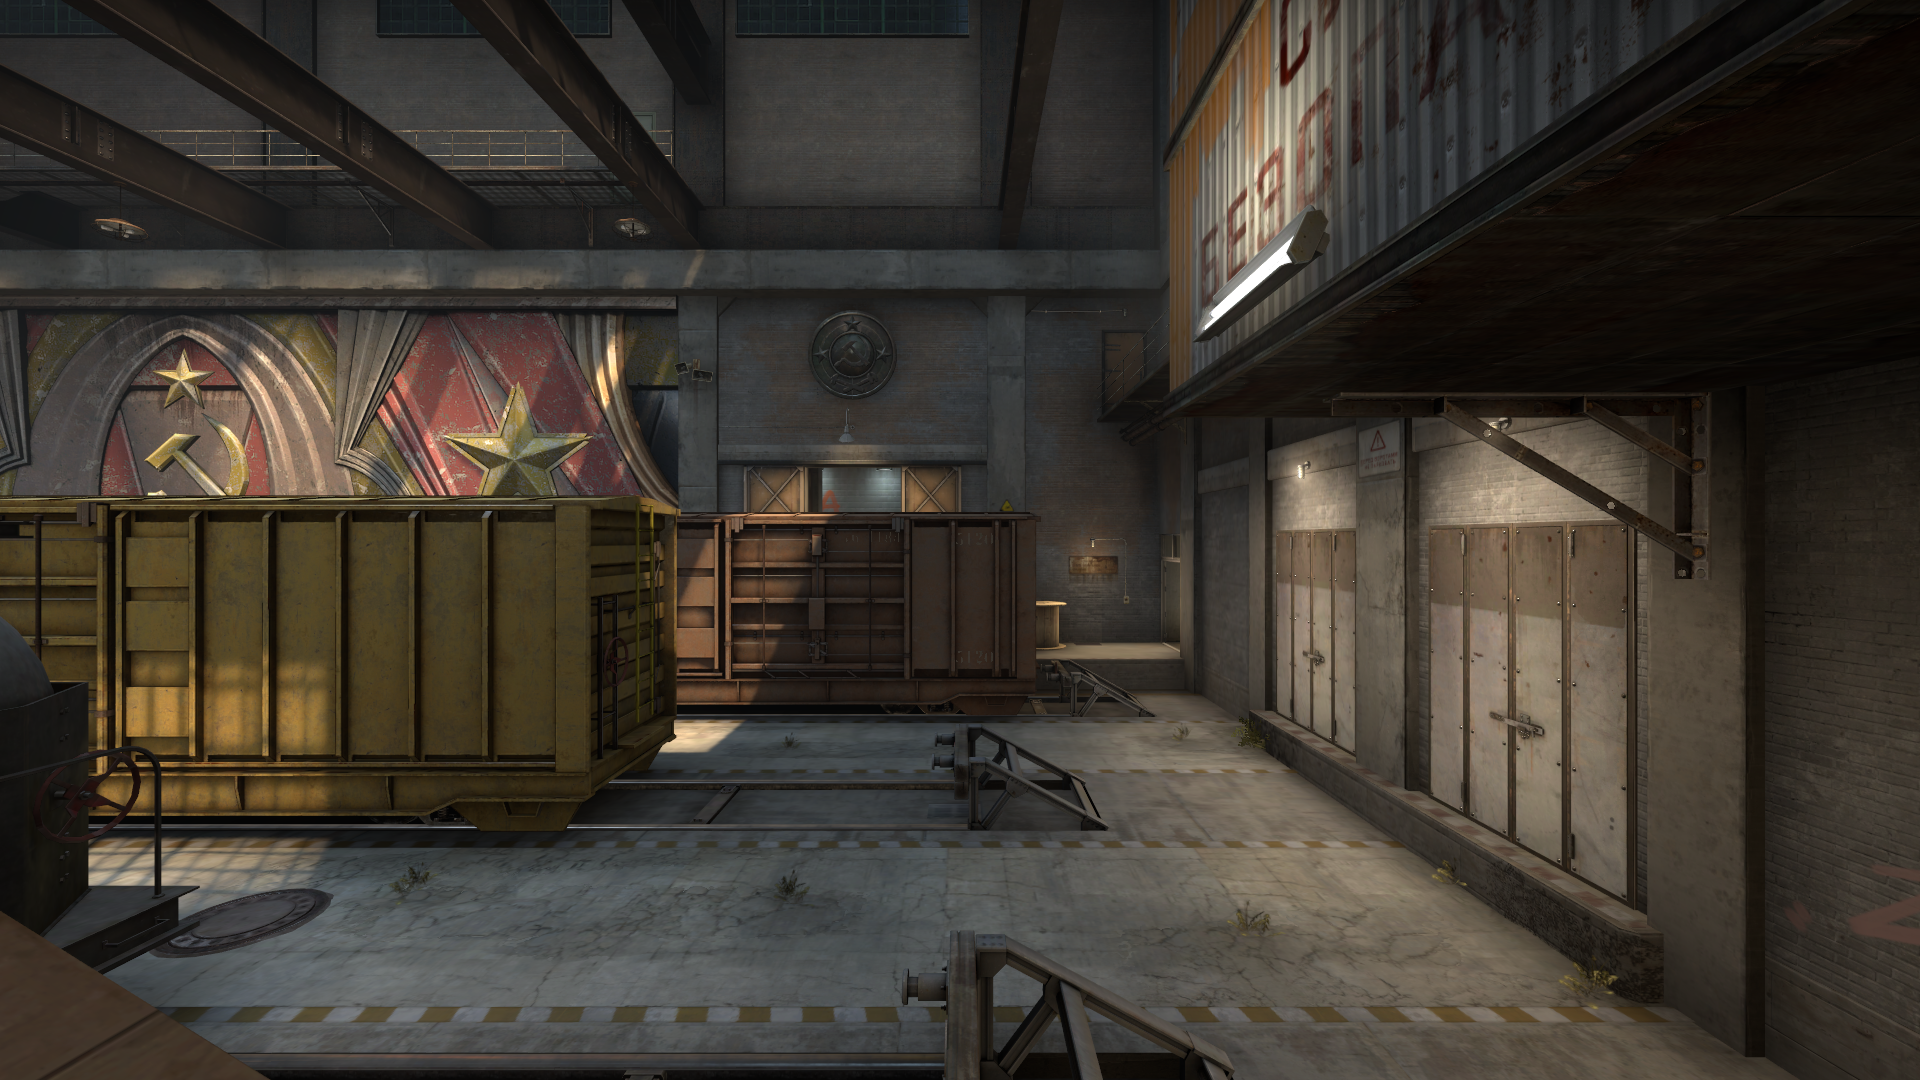
Map: de_train